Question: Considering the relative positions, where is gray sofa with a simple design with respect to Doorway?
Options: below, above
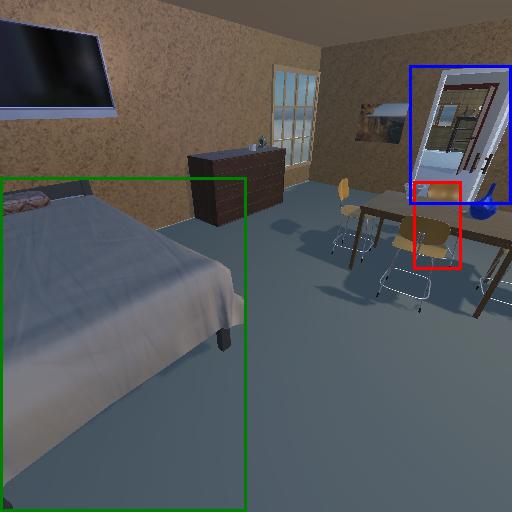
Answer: below